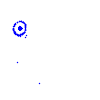
Particle: electron